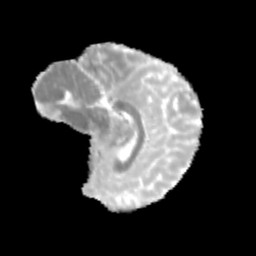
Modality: MD
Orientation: sagittal
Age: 13
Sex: female
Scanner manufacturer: siemens
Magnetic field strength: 3 T
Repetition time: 3.8 s
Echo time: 0.07 s